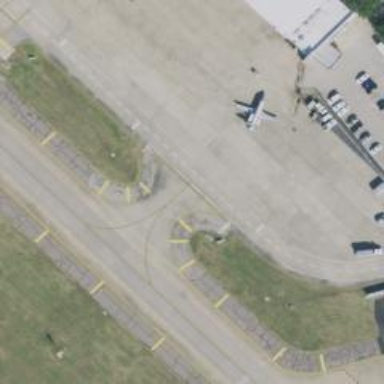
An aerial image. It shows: View of taxiway at the airport.